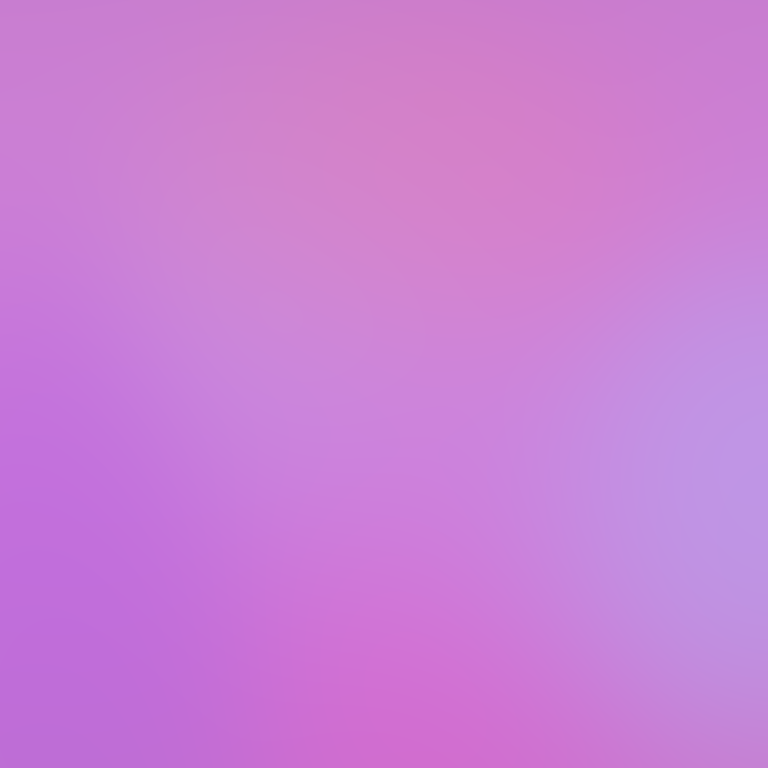
Abstract light effect, smooth gradient from soft pink to light purple, calm atmosphere, diffuse glow, no room, no furniture, no objects.